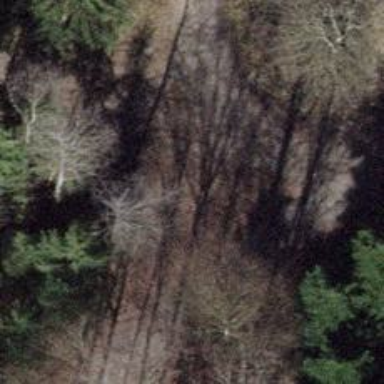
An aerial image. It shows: Track with grade3 tracktype.